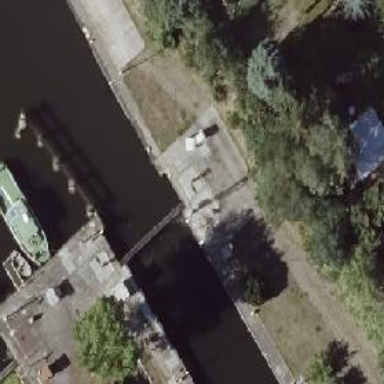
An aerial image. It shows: Canal.